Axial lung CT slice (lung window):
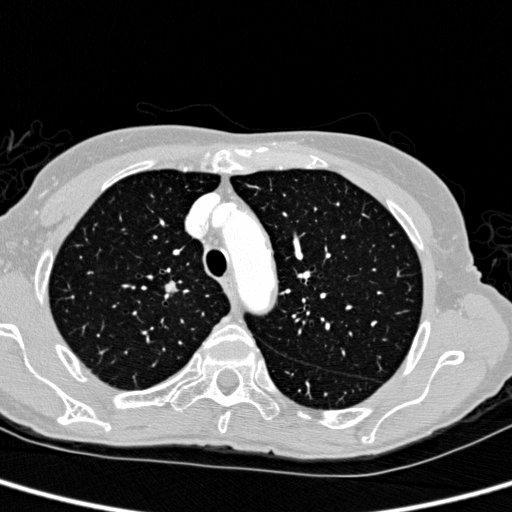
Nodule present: yes
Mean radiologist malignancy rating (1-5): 4